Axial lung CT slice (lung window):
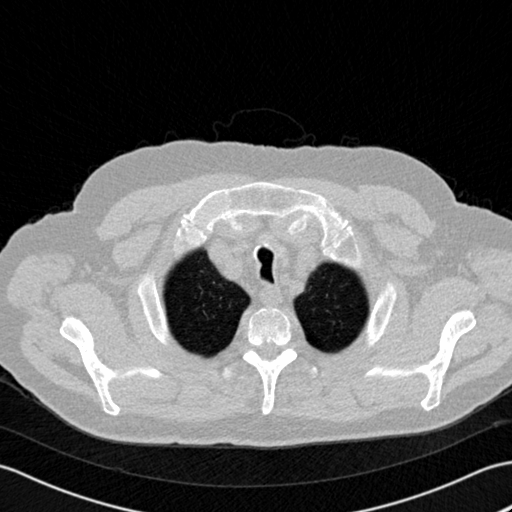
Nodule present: no